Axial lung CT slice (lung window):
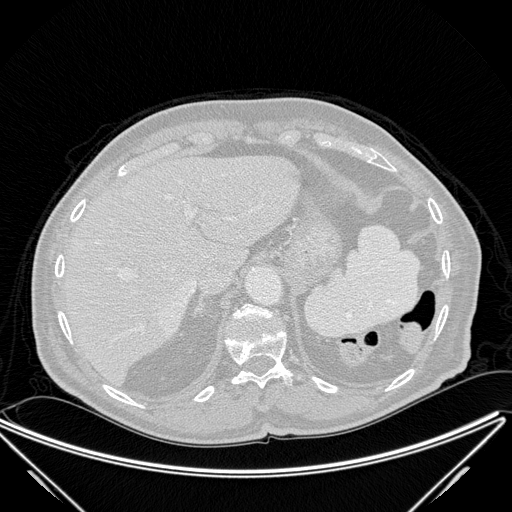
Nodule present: no